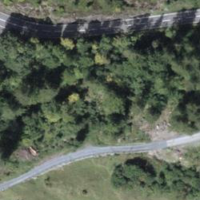
EUNIS habitat code: 44
Species observed at this site:
Fabriciana adippe
Lysandra coridon